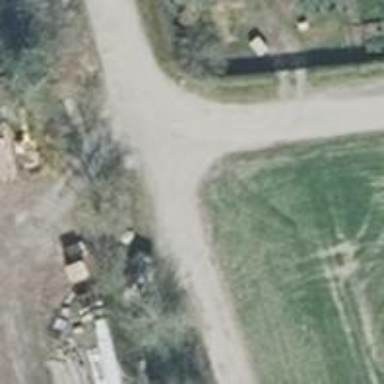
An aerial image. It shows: Residential road with compacted grade2 tracktype.